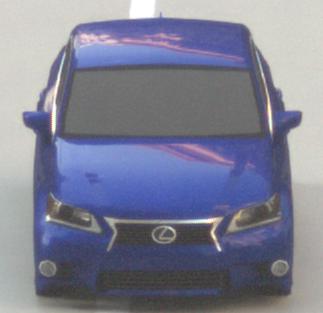
Make: Lexus
Model: GS 250
Detailed model: GS (L10)
Model produced from: 2012/06
Model produced until: 2013/12
Doors: 4
Color: blue
Road condition: dry road
Daytime: sunrise or sunset
Contrast: low contrast